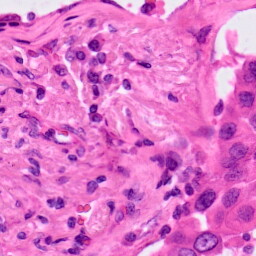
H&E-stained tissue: Lung